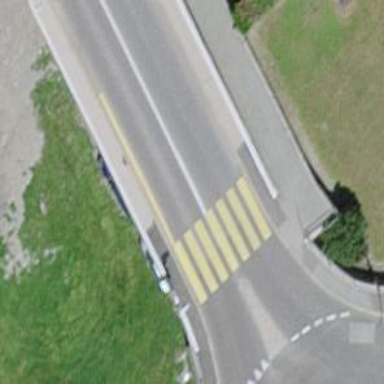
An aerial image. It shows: Marked crossing on footway.